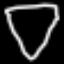
Label: diamond